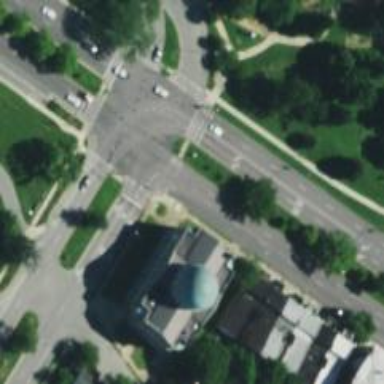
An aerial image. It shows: Footway that serves as traffic island.